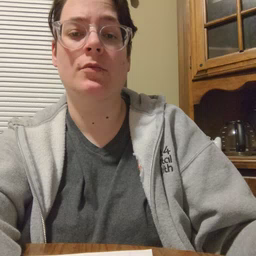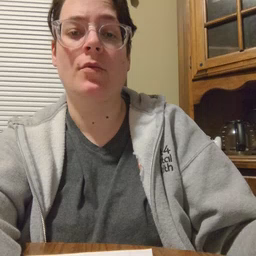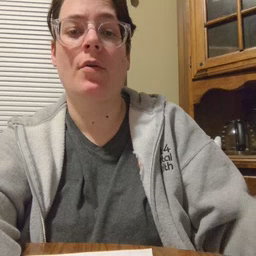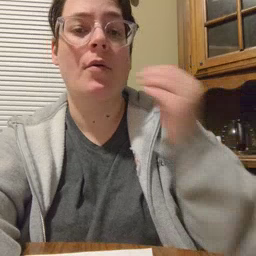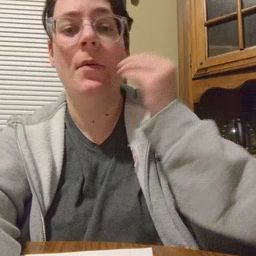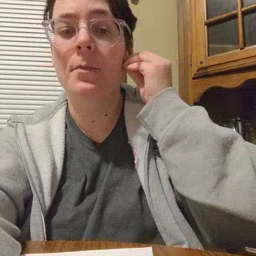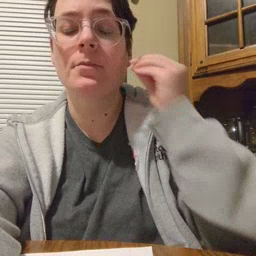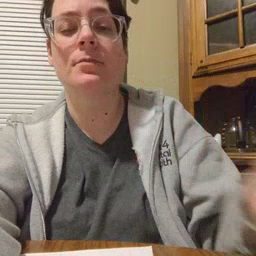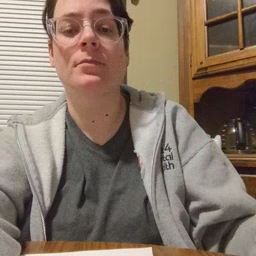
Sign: home